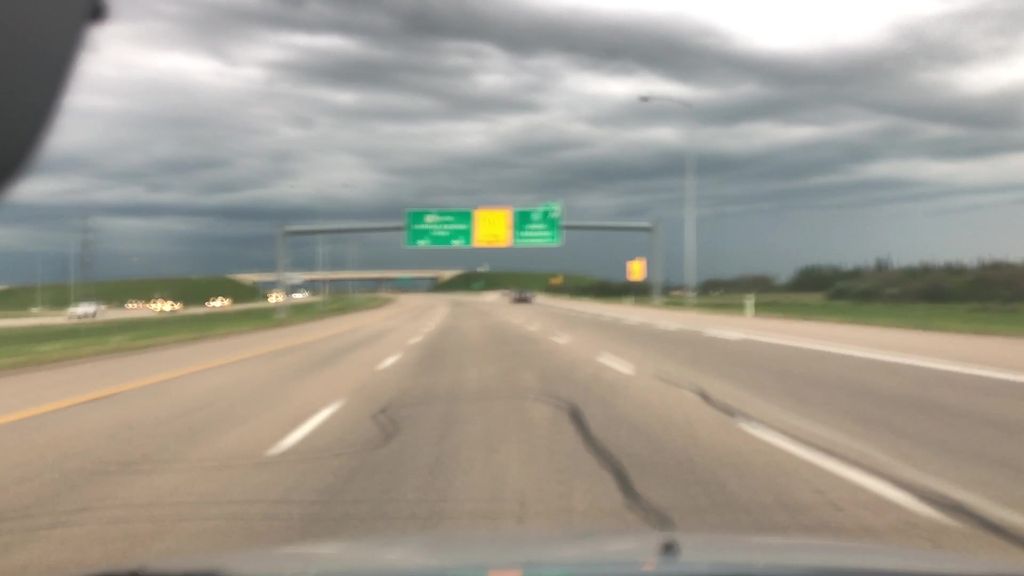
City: edmonton